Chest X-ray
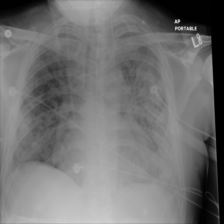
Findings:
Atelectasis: negative
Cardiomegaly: negative
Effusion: negative
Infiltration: positive
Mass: negative
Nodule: negative
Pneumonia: negative
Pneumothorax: negative
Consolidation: negative
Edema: negative
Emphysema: negative
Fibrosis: negative
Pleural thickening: negative
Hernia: negative